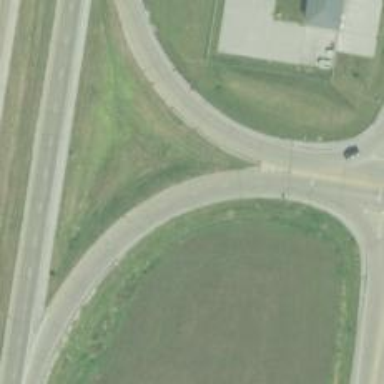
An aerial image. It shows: Primary link highway with asphalt surface.